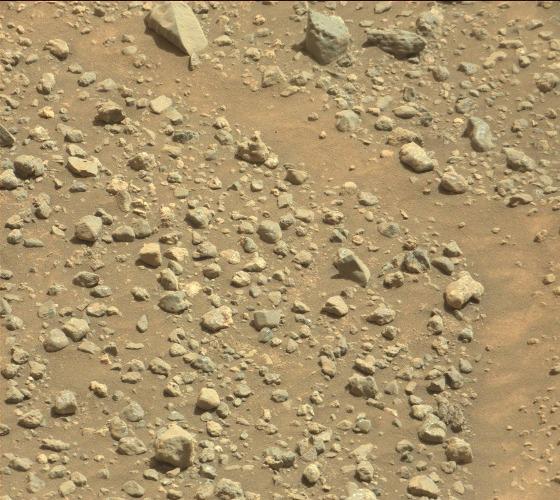
Terrain classes present: Gravel / Sand / Soil, Rock, Shadow